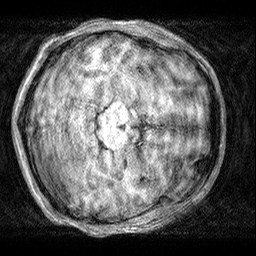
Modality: T1w
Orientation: axial
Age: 25
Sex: male
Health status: healthy
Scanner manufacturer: siemens
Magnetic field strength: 3 T
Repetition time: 2.3 s
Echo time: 0.00303 s